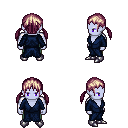
a pixel art fantasy rpg character, male body template, dark elf, purple skin, blue robe, teal pants, white blonde twin-tailed hairstyle, metal boots, four views (front, back, left, right), 2x2 character sprite sheet, small pixel art, hard edges, no anti-aliasing